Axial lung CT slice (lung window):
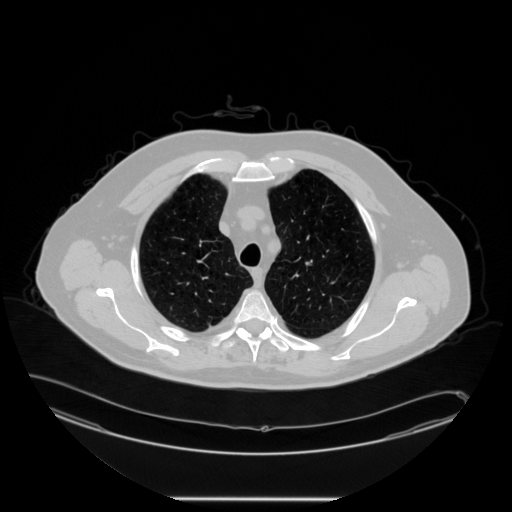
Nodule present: no